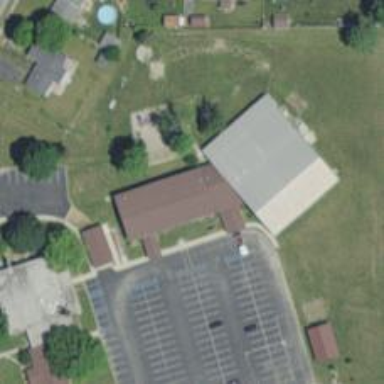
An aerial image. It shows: School.